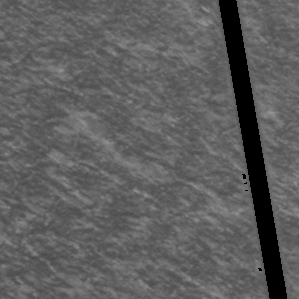
Label: frost